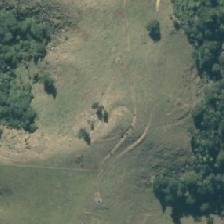
Land cover: high_producing_grassland